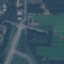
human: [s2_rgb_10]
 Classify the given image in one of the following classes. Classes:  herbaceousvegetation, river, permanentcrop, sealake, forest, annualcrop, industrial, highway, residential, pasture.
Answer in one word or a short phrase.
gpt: Highway